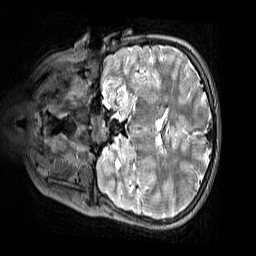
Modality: T2w
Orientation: coronal
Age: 10
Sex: female
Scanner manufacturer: siemens
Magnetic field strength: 3 T
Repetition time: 3.2 s
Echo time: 0.408 s